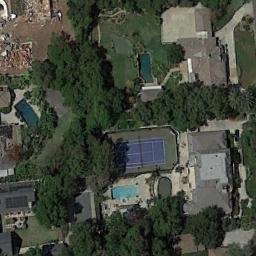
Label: tennis_court